Question: hello this is my script :
'''
import sys
import LED
import os
import subprocess
if __name__ == '__main__':
LED_BLUE=LED.LED(15)
if(sys.argv[1]=='1'):
with open('/home/pi/Work/B','w') as f:
f.write('1')
os.system('sudo python /home/pi/Work/Bluetooth.py')
print '1'
elif(sys.argv[1]=='0'):
with open('/home/pi/Work/B','w') as f:
f.write('0')
print '0'
'''
now when i run this script like this : 'sudo python /home/pi/Work/SetB.py 0'
in terminal print '0' and dont release tty and i need press ctrl + z to release tty

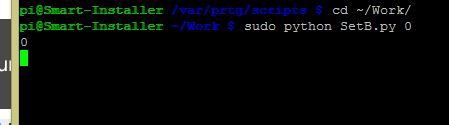
Answer: Try adding:
'os._exit(0)'
Whenever your process finishes.